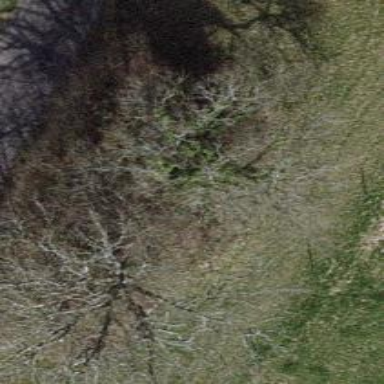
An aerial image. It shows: Garden adorned with trees.